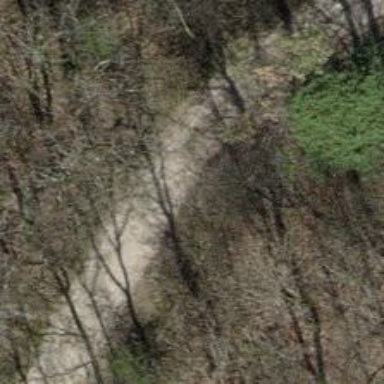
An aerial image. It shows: Compacted grade1 track road.